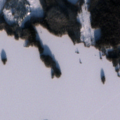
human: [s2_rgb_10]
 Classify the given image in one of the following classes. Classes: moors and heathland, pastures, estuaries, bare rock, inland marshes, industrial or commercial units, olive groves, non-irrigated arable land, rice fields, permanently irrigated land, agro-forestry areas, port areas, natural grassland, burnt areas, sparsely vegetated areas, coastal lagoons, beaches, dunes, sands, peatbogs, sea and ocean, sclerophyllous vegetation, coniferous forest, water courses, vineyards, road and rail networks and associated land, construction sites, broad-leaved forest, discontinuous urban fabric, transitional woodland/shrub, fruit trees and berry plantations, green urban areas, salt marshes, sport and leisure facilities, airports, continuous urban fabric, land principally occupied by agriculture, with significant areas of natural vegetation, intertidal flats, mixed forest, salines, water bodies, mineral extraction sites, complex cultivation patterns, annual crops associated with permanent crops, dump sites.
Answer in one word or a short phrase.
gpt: coniferous forest, mixed forest, water bodies